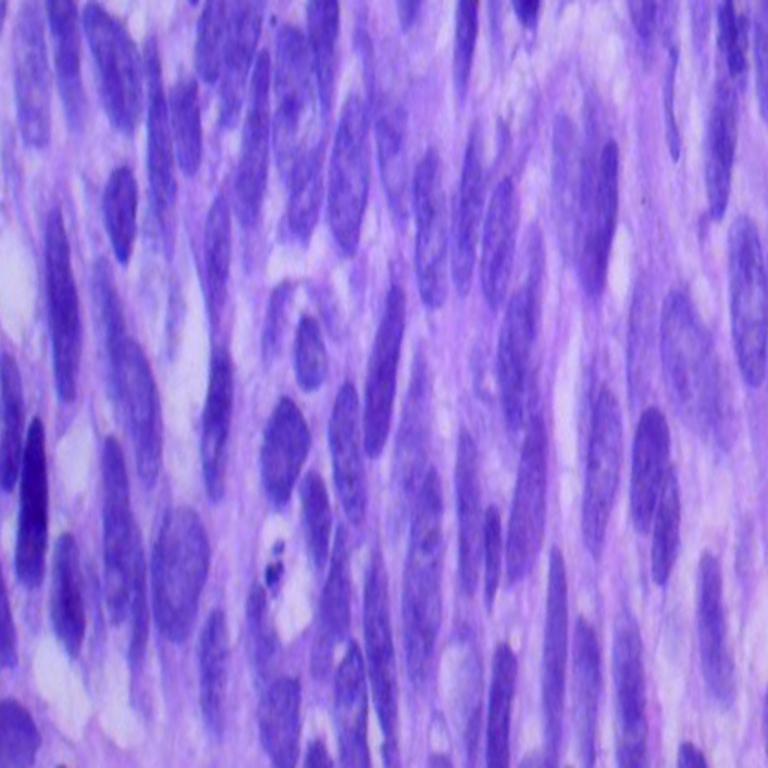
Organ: lung
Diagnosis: squamous carcinomas